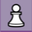
Piece: wP